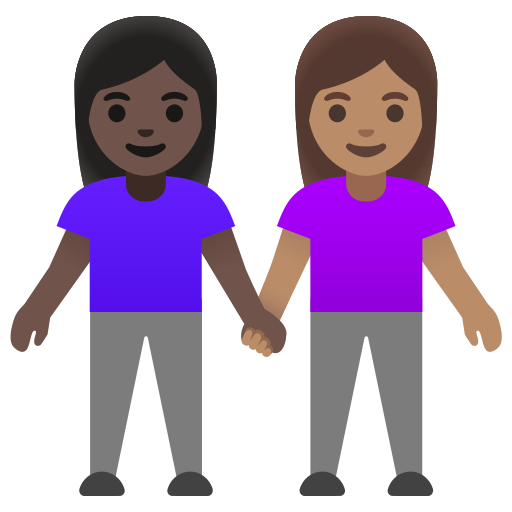
Emoji: 👩🏿‍🤝‍👩🏽